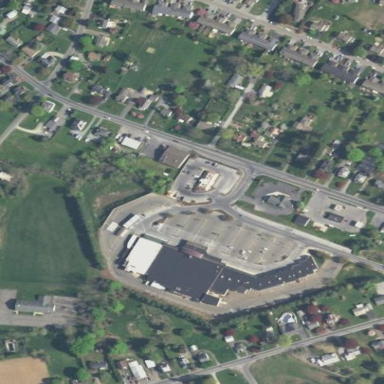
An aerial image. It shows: Retail area.